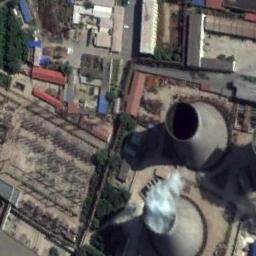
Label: thermal_power_station